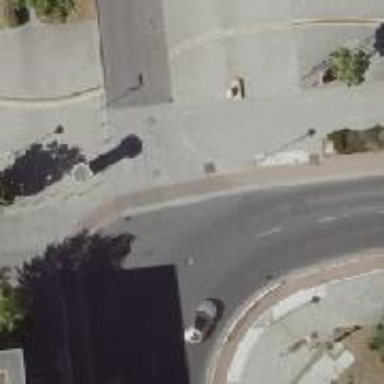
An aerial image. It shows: Residential road with asphalt surface. There are separate sidewalks on both sides.